Question: I've used this tutorial - <URL>, the problem is I want to enlarge it by 10-20% to fill the space a bit better.
I've used these two images:

And the svg:
<URL>
Obviously the png is easy enough to enlarge in PS but how can I enlarge the svg whilst keeping all it's coordinates in place?
UPDATE:
Changing this line below on the svg doesn't affect the size of the svg, the hover states just stay the same original size:
'''
<svg xmlns="http://www.w3.org/2000/svg" width="100%" height="100%" viewBox="0 0 432 275">
'''
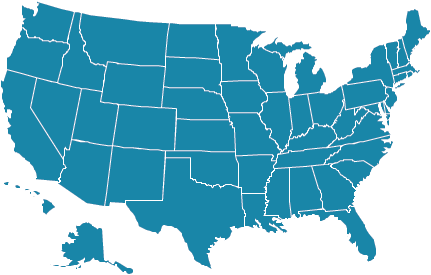
Answer: SVG is a vector-format. So if you just change the width and height-attributes on the root-element to 100% each and leave the viewport on the original pixel-values, it will fill the available space while every coordinate is re-calculated by the parser. The sized of the displayed picture now depends on where it is embedded.
'''
<svg xmlns="http://www.w3.org/2000/svg" width="100%" height="100%" viewBox="0 0 432 275">
'''
Also, instead using JavaScript for hover-effects, I would use CSS (e.g. 'polygon:hover { fill: #32cd32; }').